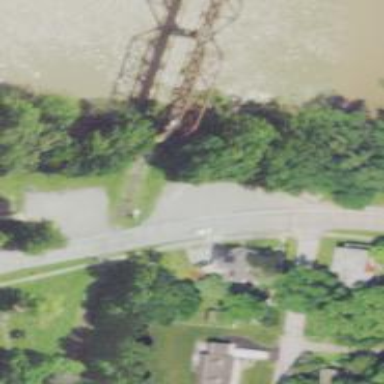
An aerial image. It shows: Preserved railway bridge.